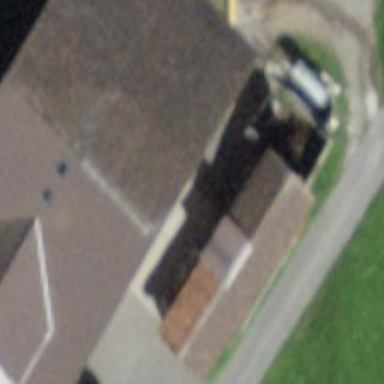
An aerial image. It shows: Farm building.